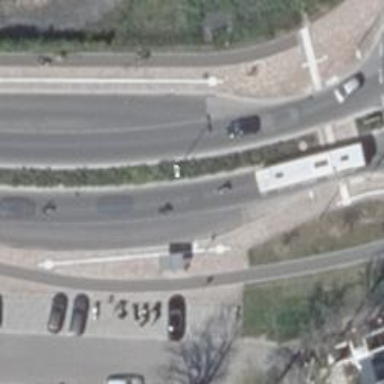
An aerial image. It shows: Sidewalk along the footway.